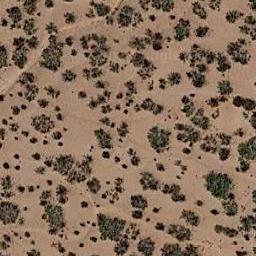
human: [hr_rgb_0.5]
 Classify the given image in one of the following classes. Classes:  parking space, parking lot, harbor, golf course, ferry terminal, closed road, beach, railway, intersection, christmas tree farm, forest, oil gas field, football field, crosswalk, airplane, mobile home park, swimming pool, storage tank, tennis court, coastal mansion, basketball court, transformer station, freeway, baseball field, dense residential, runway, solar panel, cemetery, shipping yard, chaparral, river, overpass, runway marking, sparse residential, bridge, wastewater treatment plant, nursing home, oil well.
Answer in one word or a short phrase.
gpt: chaparral